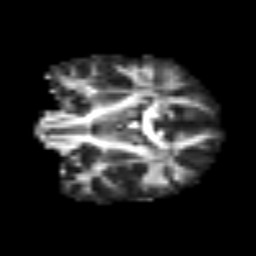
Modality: FA
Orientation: coronal
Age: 39
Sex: female
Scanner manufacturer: siemens
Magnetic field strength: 3 T
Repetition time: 3.2 s
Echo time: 0.081 s